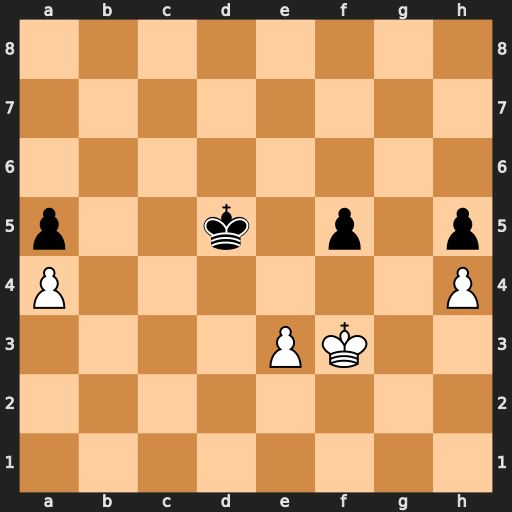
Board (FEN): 8/8/8/p2k1p1p/P6P/4PK2/8/8
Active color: w
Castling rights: -
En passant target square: -
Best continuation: Kf4 Ke6 Kg5